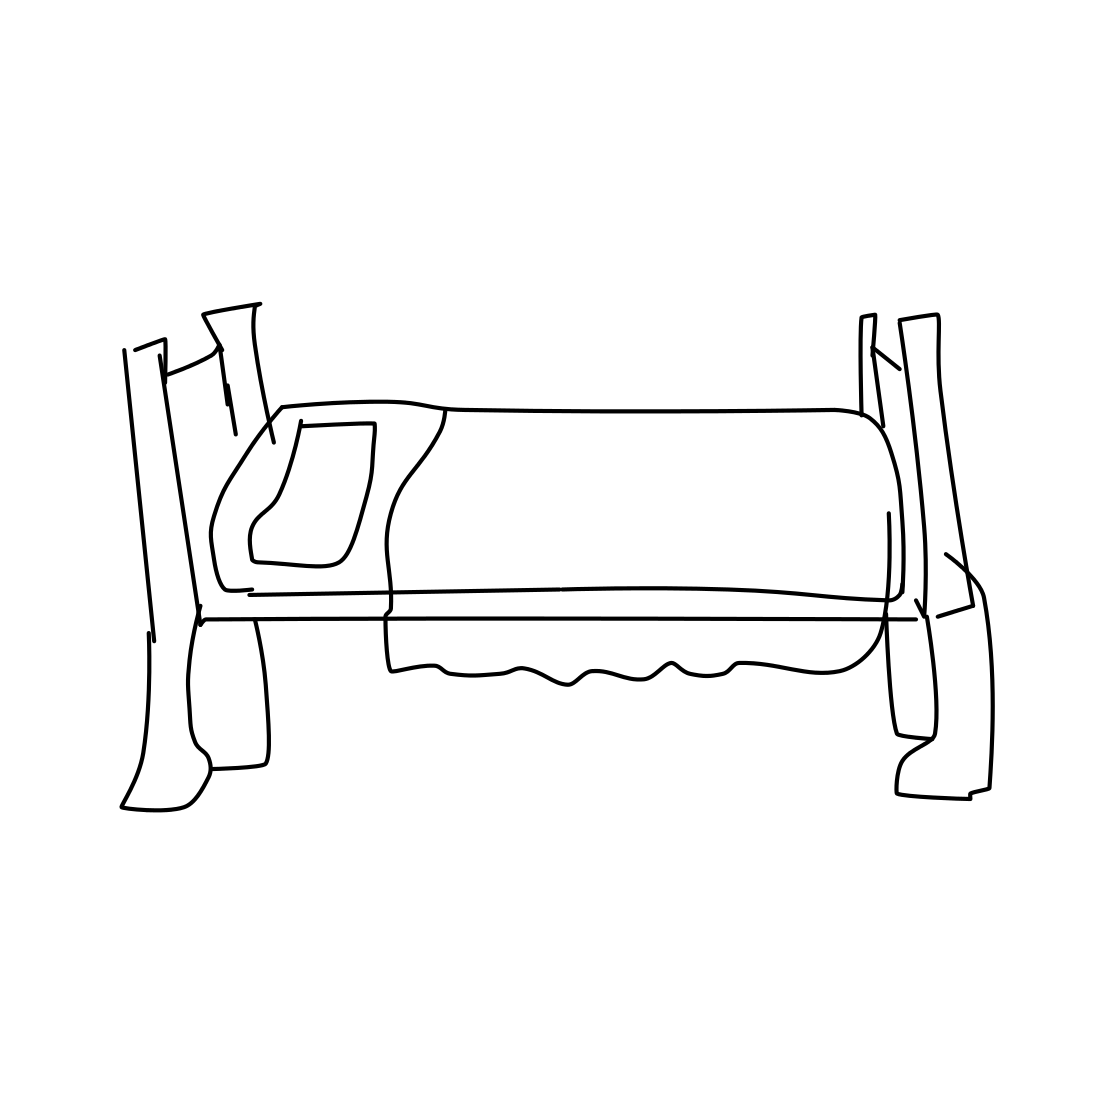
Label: bed